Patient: sex M, age 51
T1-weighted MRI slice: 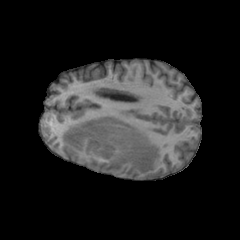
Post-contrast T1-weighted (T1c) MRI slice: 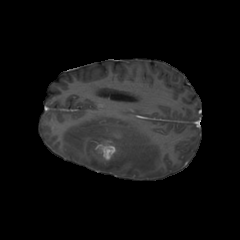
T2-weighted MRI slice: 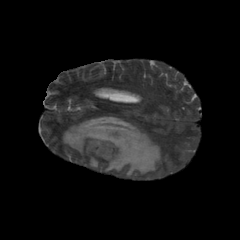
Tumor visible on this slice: yes
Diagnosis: Glioblastoma, IDH-wildtype
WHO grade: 4